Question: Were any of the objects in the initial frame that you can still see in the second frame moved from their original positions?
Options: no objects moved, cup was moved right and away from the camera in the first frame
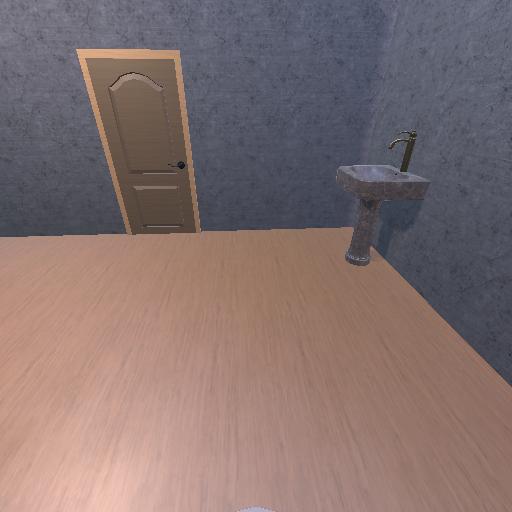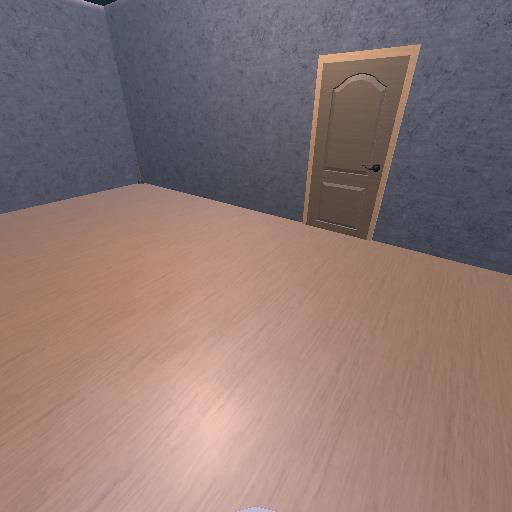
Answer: no objects moved